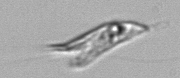
Label: Chrysochromulina_lanceolata